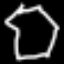
Label: octagon